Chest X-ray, PA view. Patient: 72 years old, sex M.
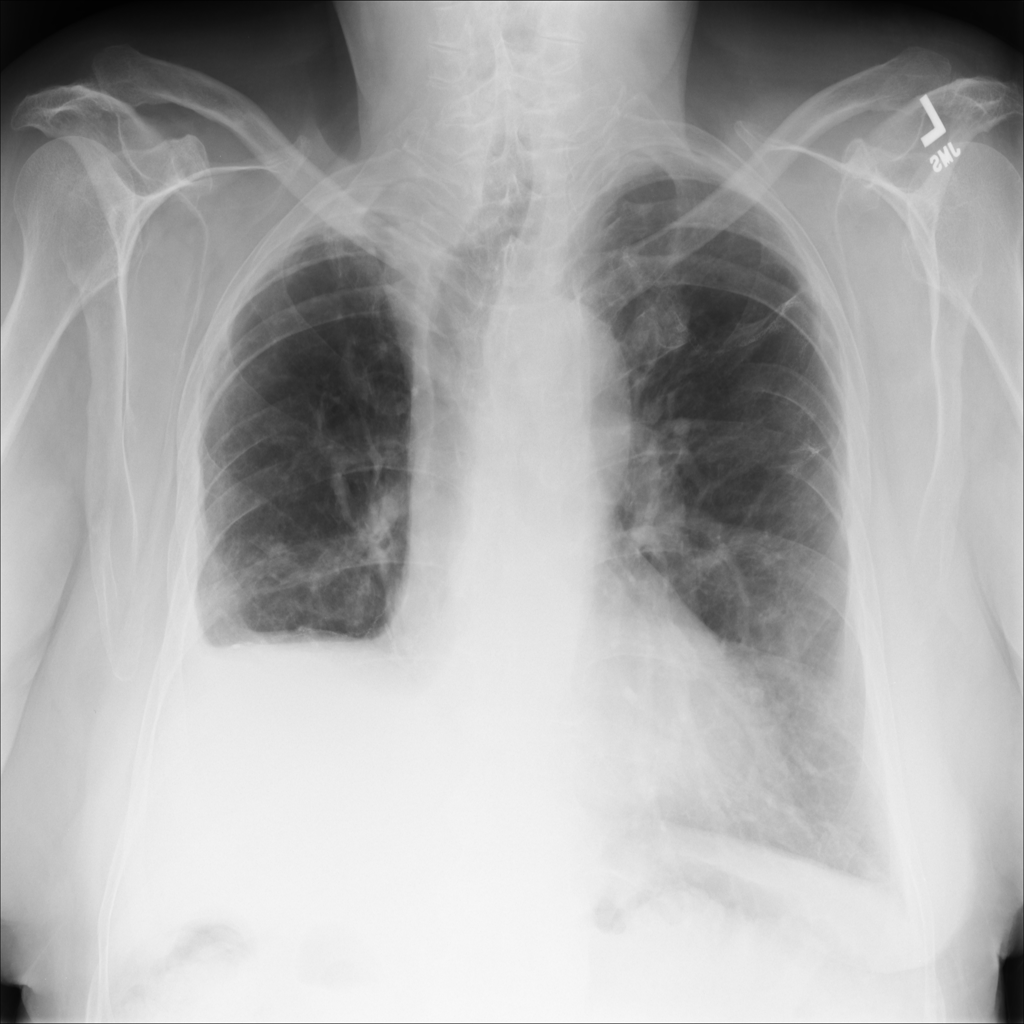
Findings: Infiltration